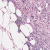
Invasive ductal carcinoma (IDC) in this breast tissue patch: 1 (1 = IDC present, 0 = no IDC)